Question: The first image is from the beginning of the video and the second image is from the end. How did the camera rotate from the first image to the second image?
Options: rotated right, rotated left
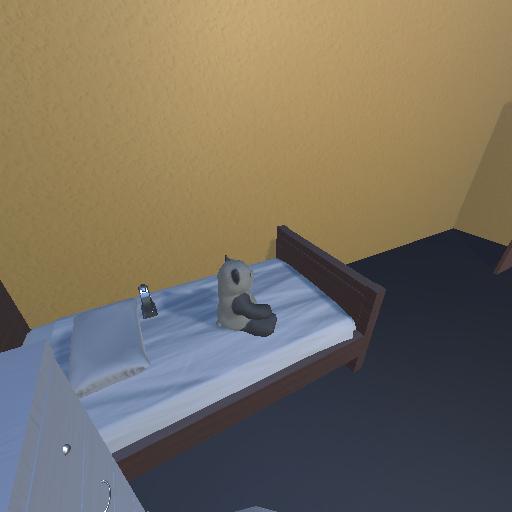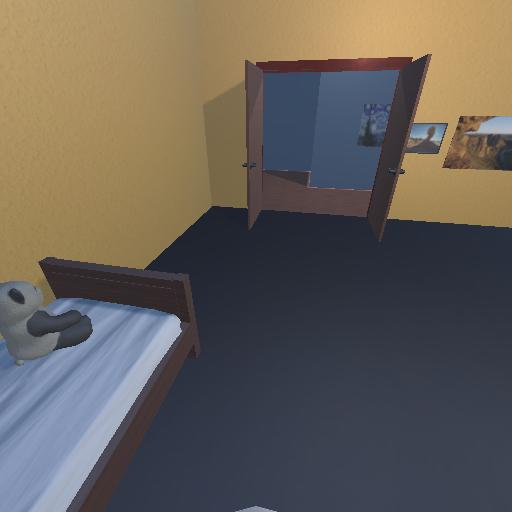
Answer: rotated right